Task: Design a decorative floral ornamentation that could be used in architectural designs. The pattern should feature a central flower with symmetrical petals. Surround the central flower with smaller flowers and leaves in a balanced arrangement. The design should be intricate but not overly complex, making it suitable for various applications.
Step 883:
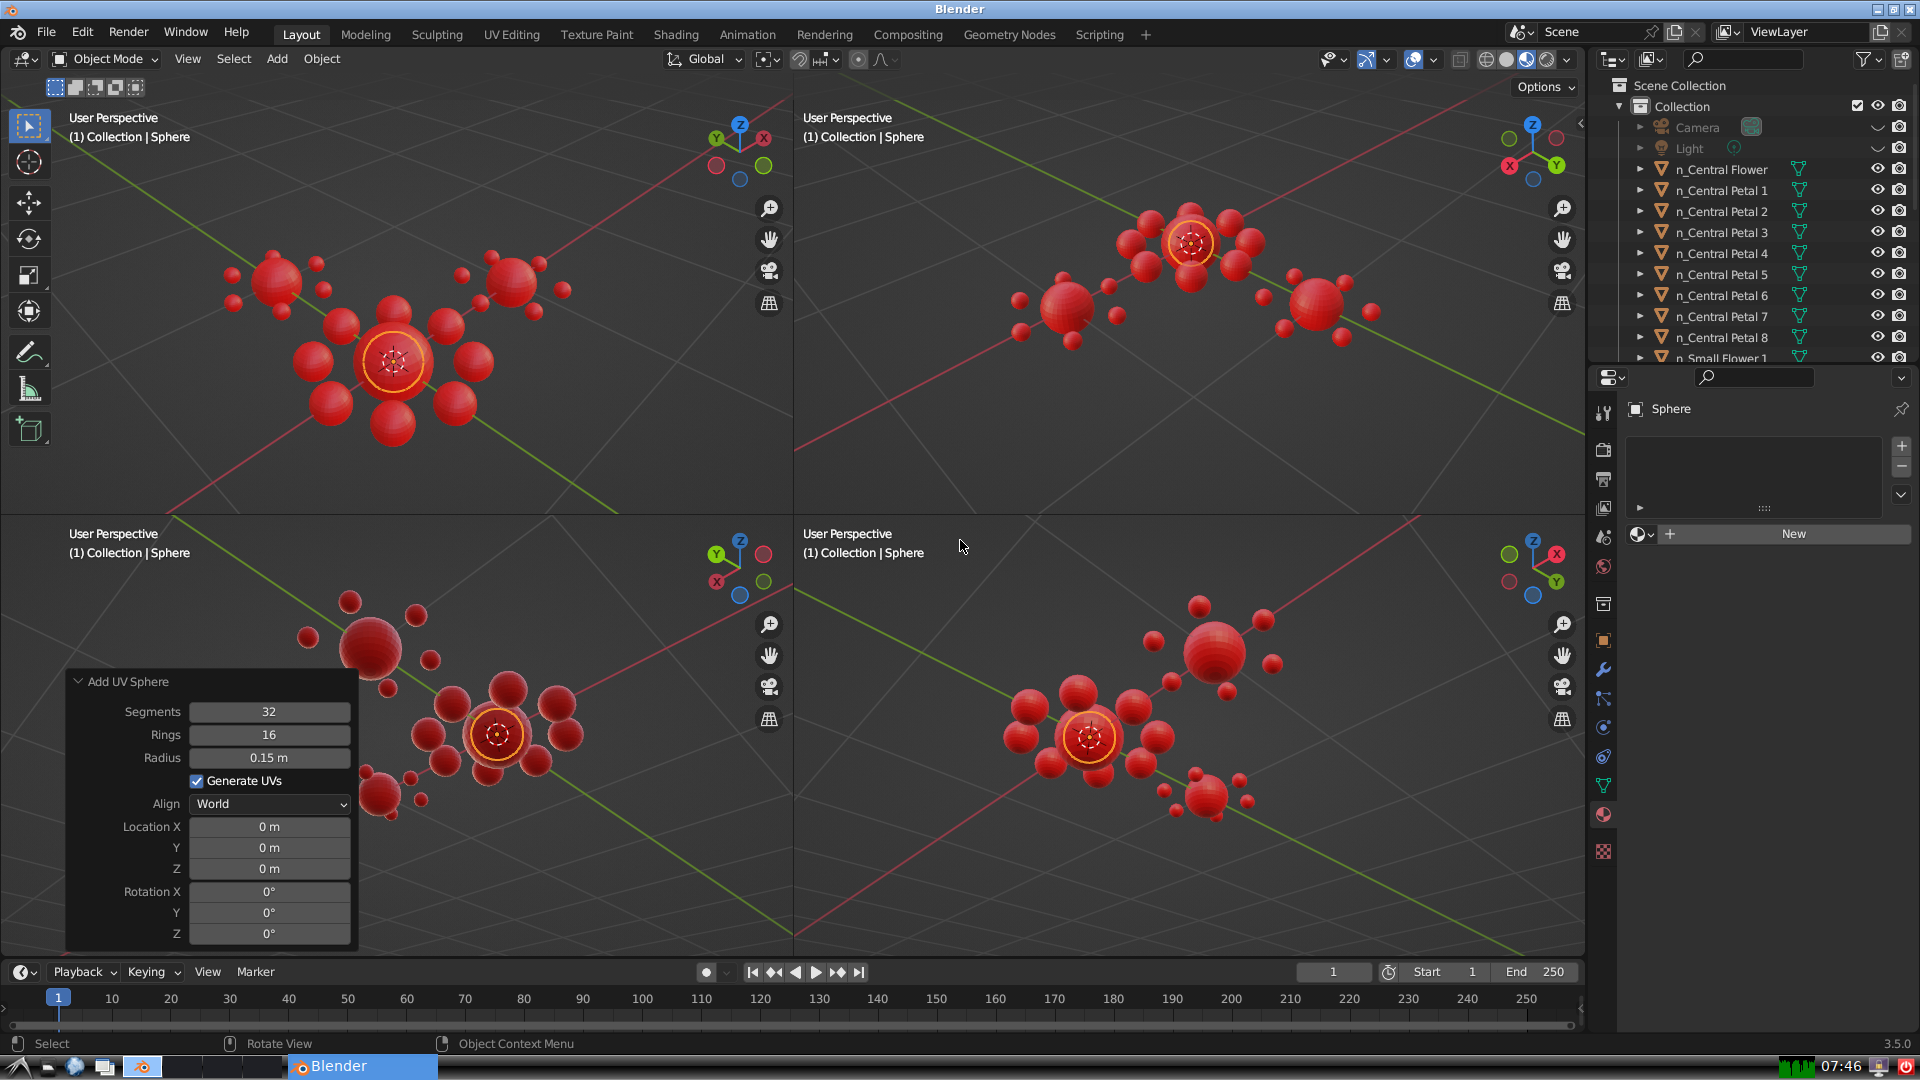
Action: {"key_press": ['Ctrl, Home']}